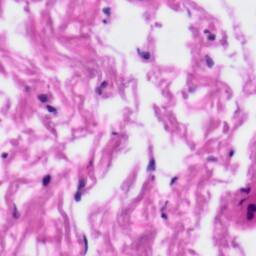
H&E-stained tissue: Tonsil